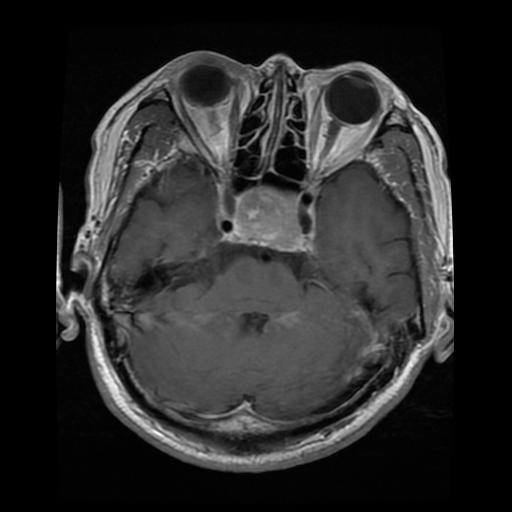
Label: pituitary